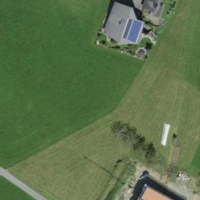
EUNIS habitat code: 24
Species observed at this site:
Mustela erminea
Veronica filiformis